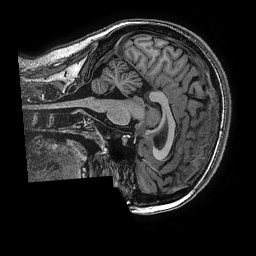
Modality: T1w
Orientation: sagittal
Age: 16
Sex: female
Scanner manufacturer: ge
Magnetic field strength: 3 T
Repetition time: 0.0077 s
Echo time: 0.003436 s